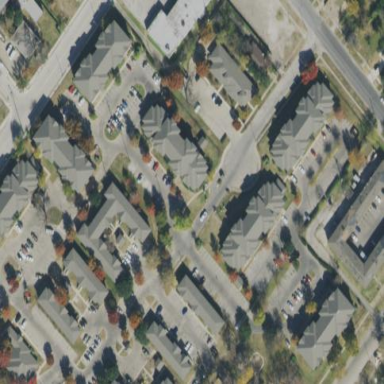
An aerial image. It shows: Residential area with individual plots.